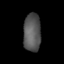
Tissue: lung
Cell type: Myeloid cells
Senescence score: 0.2352
Nuclear area (px): 654
Mean DAPI intensity: 85.844